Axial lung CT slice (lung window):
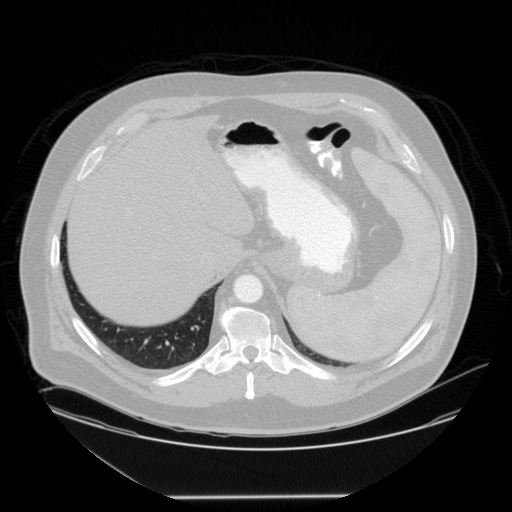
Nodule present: no